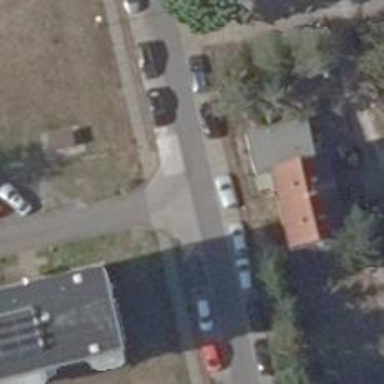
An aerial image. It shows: Smoothly paved residential road.